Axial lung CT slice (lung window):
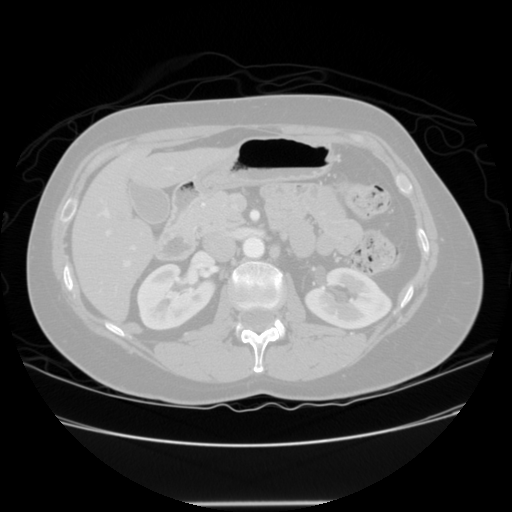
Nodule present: no